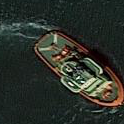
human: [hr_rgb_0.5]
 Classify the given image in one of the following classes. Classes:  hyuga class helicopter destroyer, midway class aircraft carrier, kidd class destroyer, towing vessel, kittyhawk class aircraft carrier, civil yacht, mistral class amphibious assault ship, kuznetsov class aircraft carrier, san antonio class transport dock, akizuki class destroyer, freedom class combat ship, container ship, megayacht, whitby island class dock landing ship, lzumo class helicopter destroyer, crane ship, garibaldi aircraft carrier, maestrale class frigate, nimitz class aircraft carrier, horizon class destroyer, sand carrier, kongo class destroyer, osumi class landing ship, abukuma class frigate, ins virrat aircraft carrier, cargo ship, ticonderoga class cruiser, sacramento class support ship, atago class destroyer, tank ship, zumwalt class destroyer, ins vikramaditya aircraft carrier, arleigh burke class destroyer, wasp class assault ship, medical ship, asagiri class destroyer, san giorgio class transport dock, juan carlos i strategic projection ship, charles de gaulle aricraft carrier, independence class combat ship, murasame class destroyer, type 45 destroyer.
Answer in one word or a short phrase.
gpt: Towing vessel